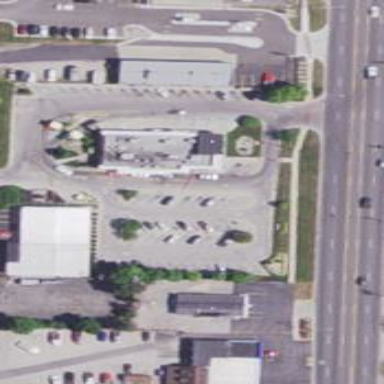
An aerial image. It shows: Retail area.